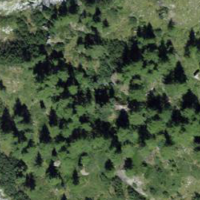
EUNIS habitat code: 44
Species observed at this site:
Rupicapra rupicapra